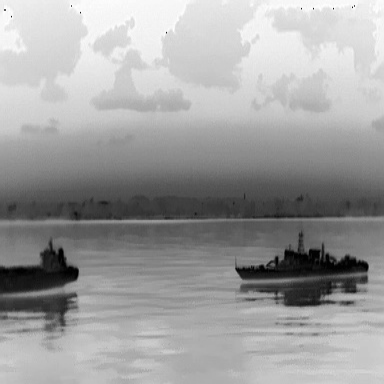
There are two objects shown in the infrared image, including a liner, and a warship.